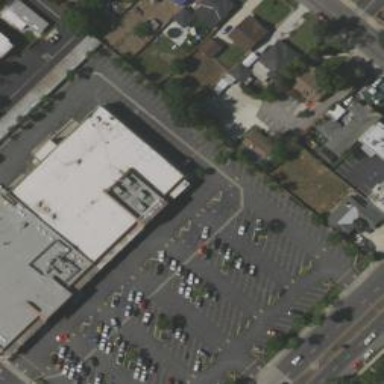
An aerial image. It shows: Parking area with surface.